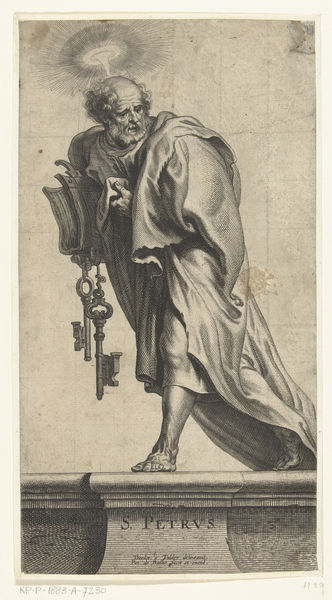
Titel: Apostel Petrus met sleutels en boek
Künstler: Pieter de (I) Bailliu
Standort: Amsterdam
Institution: Rijksmuseum
Schlagwörter: mann, sockel, wetter, heiliger, schlüssel, heilig, petrus, glatzenblähungen, zu arm für schuhe, stillos, hat wohl große türen zuhause